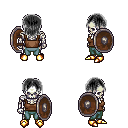
a pixel art fantasy rpg character, male body template, skeleton, brown pirate shirt, teal pants, gray long bangs hairstyle, gold boots, shield, four views (front, back, left, right), 2x2 character sprite sheet, small pixel art, hard edges, no anti-aliasing